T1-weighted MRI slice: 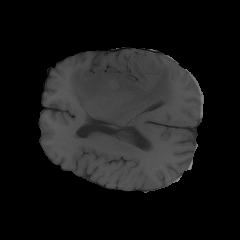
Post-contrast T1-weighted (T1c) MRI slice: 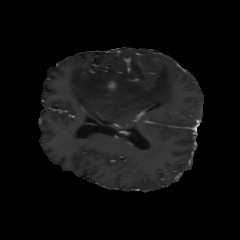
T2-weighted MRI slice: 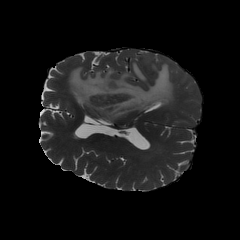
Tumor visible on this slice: yes